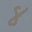
Label: 8